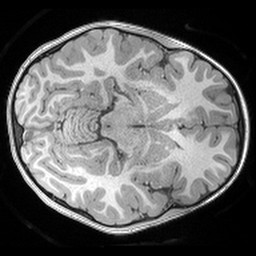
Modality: T1w
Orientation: axial
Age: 5
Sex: female
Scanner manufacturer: siemens
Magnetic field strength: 3 T
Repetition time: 2.53 s
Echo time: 0.00164 s